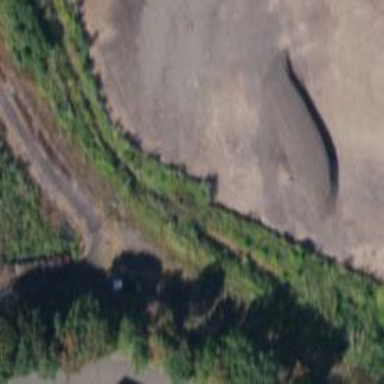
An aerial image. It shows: Disused railway spur service.